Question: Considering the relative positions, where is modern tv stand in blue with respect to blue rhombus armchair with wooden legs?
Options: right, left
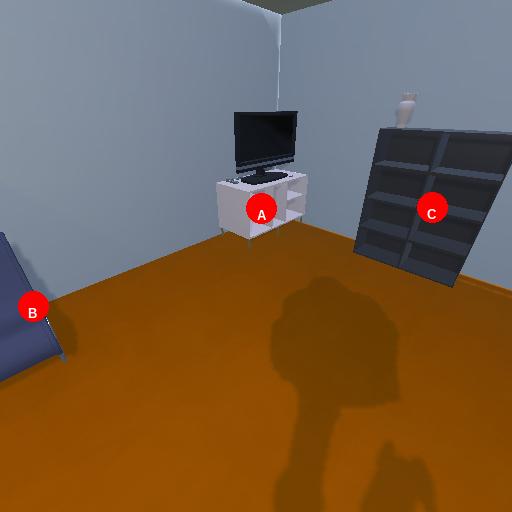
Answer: right